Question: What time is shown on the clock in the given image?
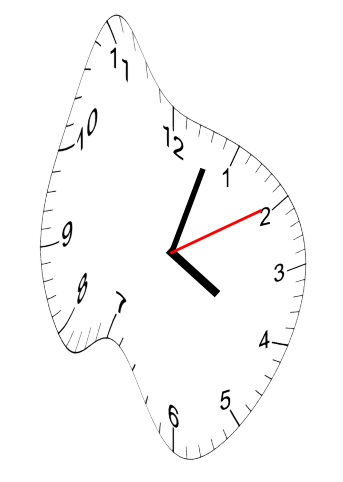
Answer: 04:03:10